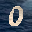
Label: 0